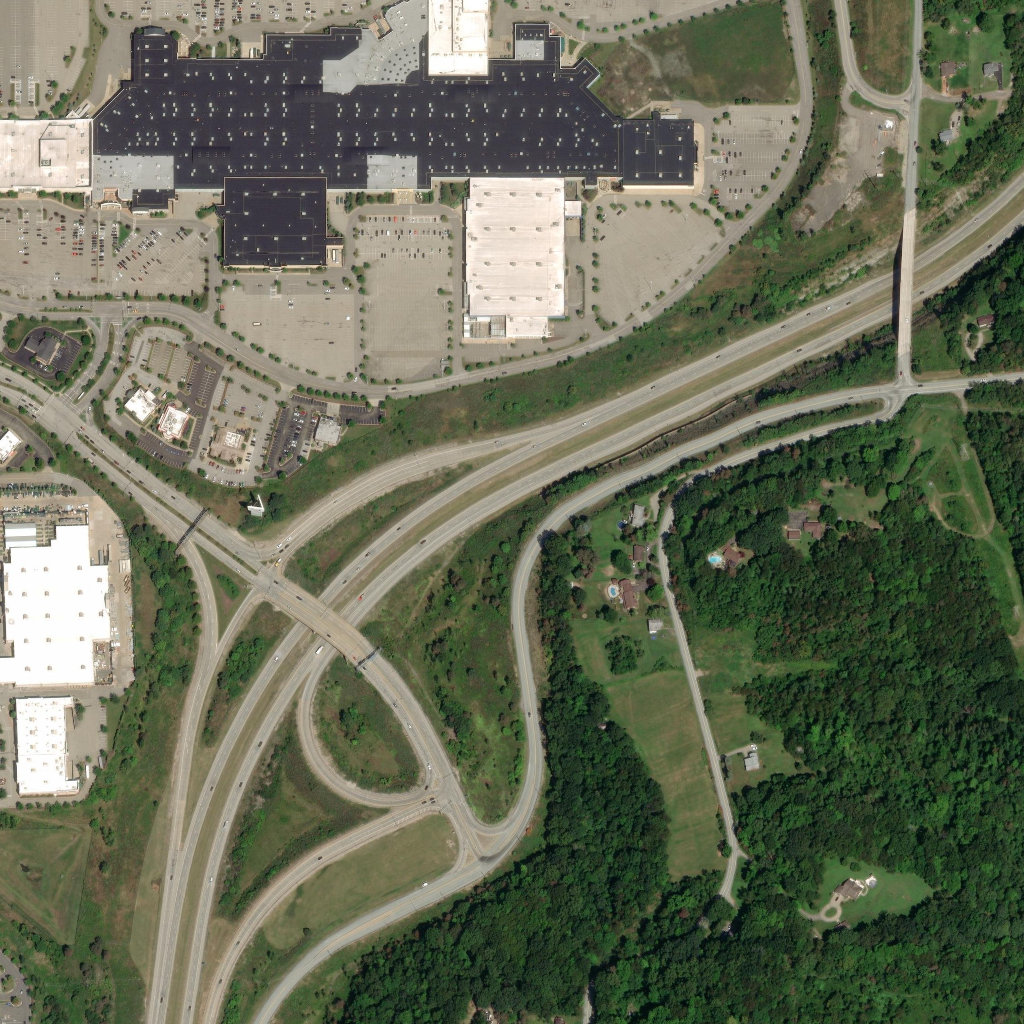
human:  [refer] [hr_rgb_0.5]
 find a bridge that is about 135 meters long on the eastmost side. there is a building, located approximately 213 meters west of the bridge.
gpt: <box>[[87, 21, 89, 34, 0]]</box>

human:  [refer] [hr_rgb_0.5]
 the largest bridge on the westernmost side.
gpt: <box>[[27, 57, 35, 64, 0]]</box>

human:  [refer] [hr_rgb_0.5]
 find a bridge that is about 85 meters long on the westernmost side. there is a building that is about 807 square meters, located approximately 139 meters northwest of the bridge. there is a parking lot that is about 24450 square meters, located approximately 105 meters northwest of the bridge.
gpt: <box>[[27, 57, 35, 64, 0]]</box>

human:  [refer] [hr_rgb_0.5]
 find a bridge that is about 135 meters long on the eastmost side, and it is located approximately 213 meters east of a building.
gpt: <box>[[87, 21, 89, 34, 0]]</box>